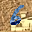
Label: 6